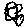
Label: flower